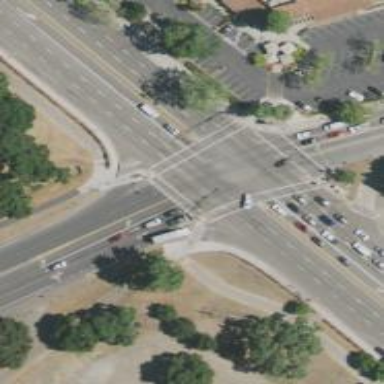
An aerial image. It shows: Crossing on cycleway.